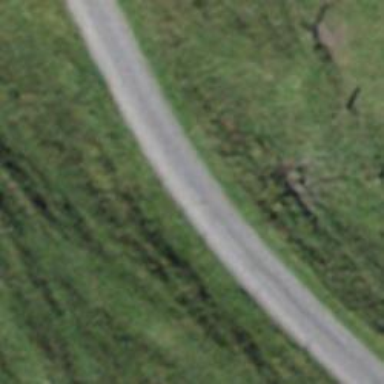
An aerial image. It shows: Well-maintained track road with grade 1 tracktype.